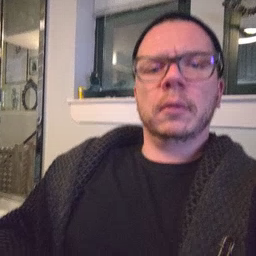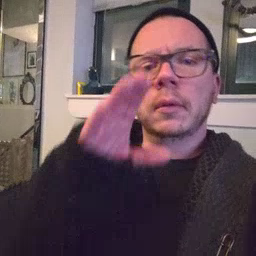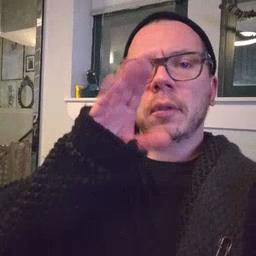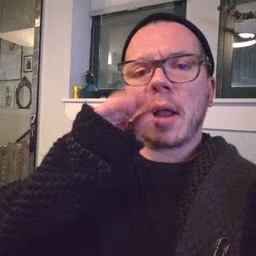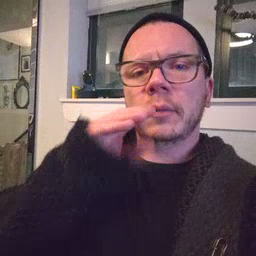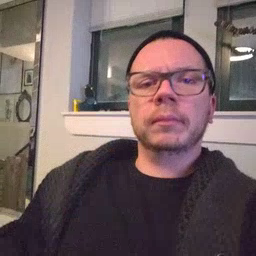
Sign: duck